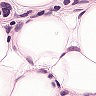
Metastatic tissue present: yes